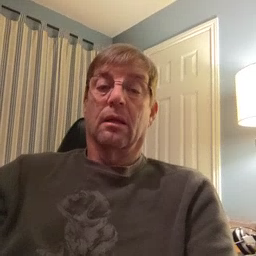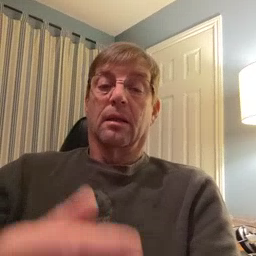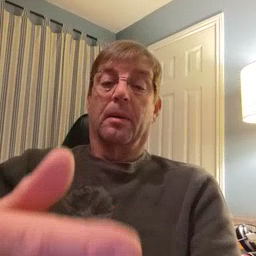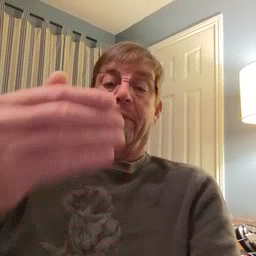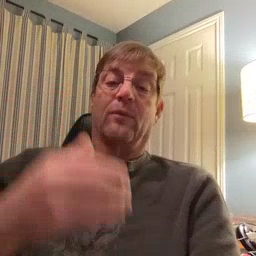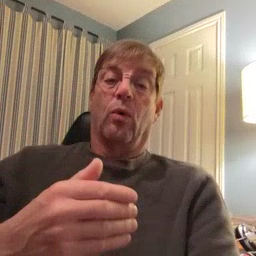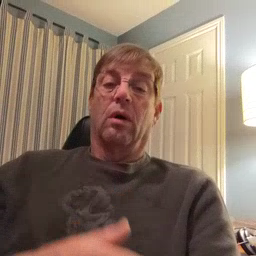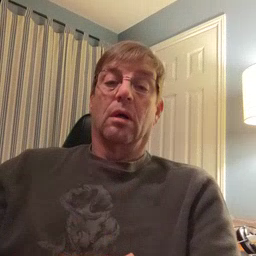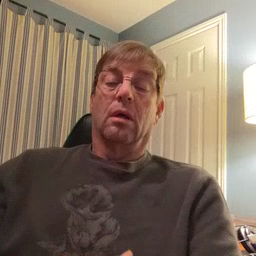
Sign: before